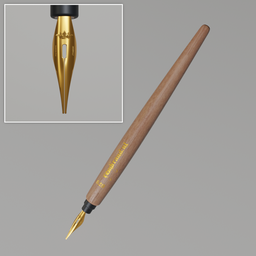
Label: tools